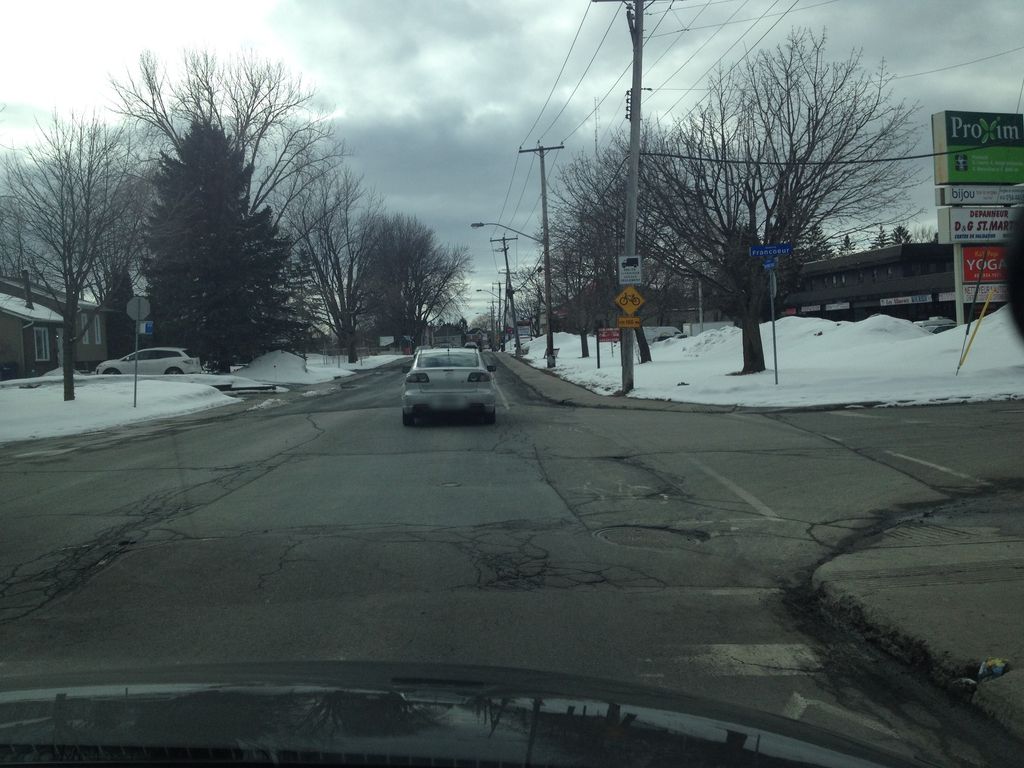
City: montreal